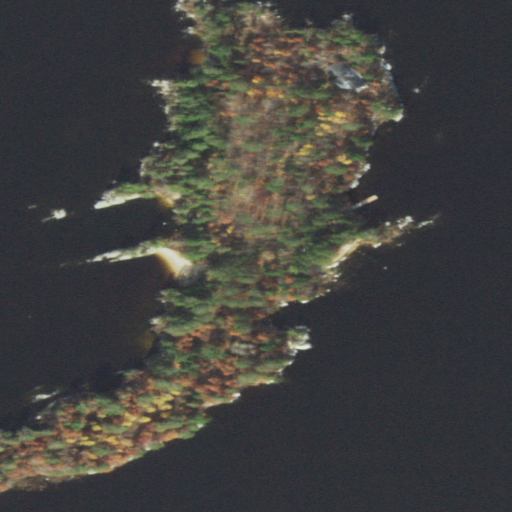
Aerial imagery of island in Minnesota named Enos Island containing open water, mixed forest, woody wetlands, evergreen forest, and herbaceous wetlands